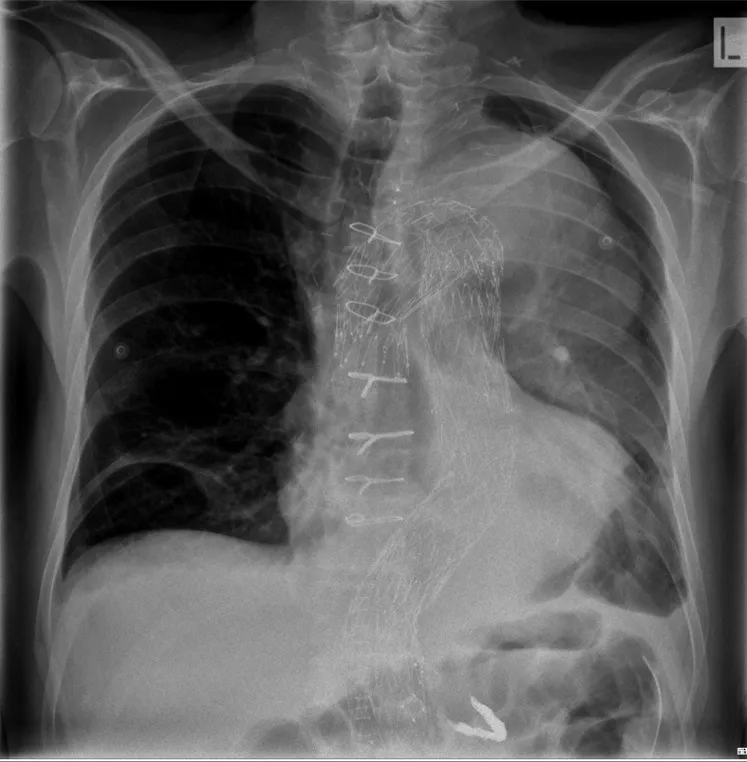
Chest x-ray post operatively demonstrating previous sternotomy wires, endovascular grafts, embolisation coils within the splenic artery and intra-abdominal drain.
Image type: radiology (x_ray)